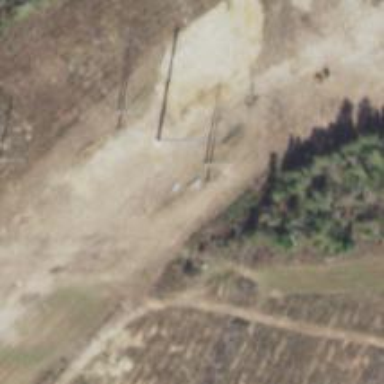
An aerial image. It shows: Power pole.